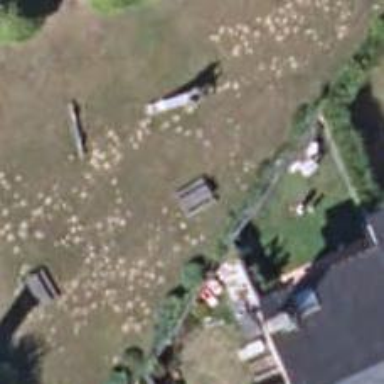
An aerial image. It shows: Picnic table located in leisure land area.